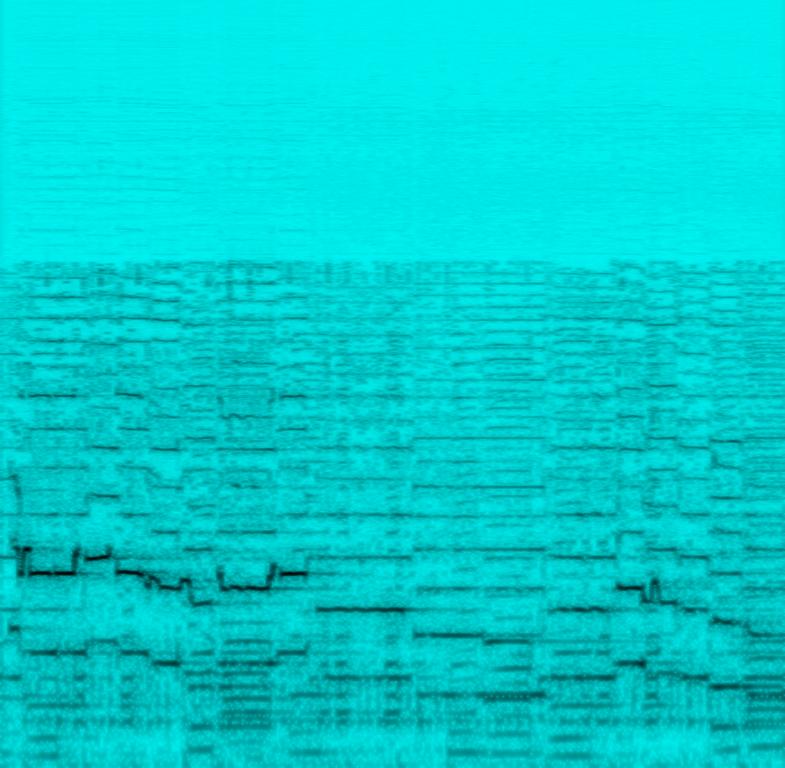
The song is an instrumental. The song is medium tempo with an accordion accompaniment, violin solo and a flute melody. The song is beautiful and nostalgic. The audio quality is poor. The song has an old gypsy soul to it.